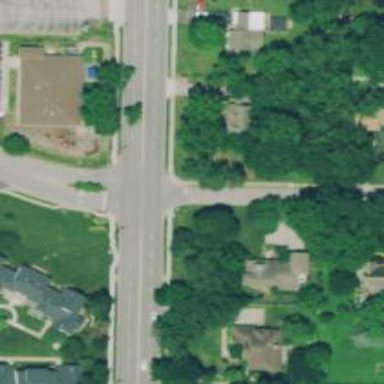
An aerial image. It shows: Solid stop line on the road marking.